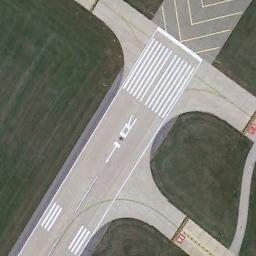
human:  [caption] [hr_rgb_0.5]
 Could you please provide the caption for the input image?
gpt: The runway is on the bare land next to the grass .

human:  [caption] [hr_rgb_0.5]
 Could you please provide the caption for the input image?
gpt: The runway has a threshold marking and two touchdown zone markings and the designation marking is 1R .

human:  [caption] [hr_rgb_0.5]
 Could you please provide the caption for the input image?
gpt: Next to the runway is a green lawn with white '1R' and short-line signs .

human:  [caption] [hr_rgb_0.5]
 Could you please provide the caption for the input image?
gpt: The grass is on either side of the runway .

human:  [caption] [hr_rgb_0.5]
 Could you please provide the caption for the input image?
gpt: There are green lawns beside the runway with white marks .